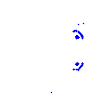
Particle: proton